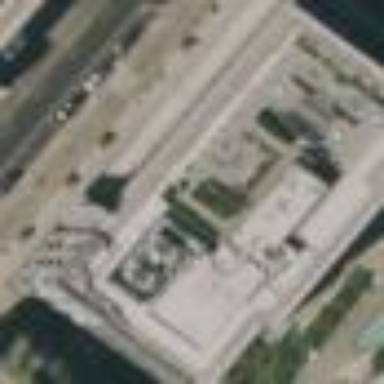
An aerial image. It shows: Part of building.